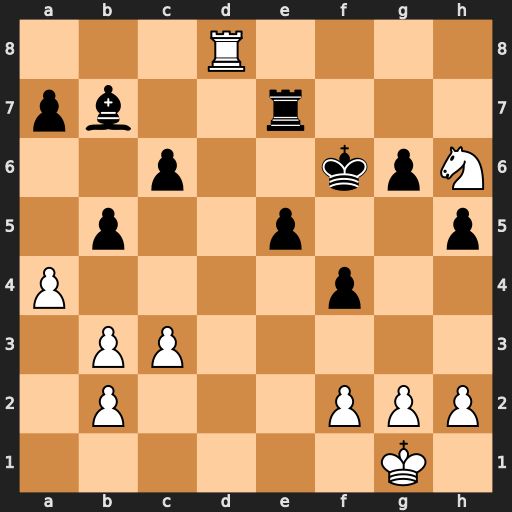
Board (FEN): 3R4/pb2r3/2p2kpN/1p2p2p/P4p2/1PP5/1P3PPP/6K1
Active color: w
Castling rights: -
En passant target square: -
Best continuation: Ng8+ Ke6 Nxe7